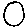
Label: moon